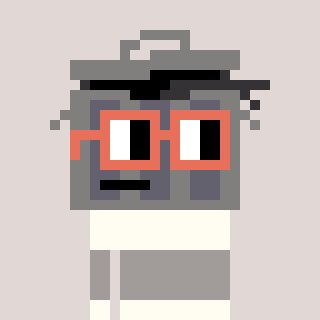
a pixel art character with square orange glasses, a trashcan-shaped head and a grayscale-colored body on a warm background